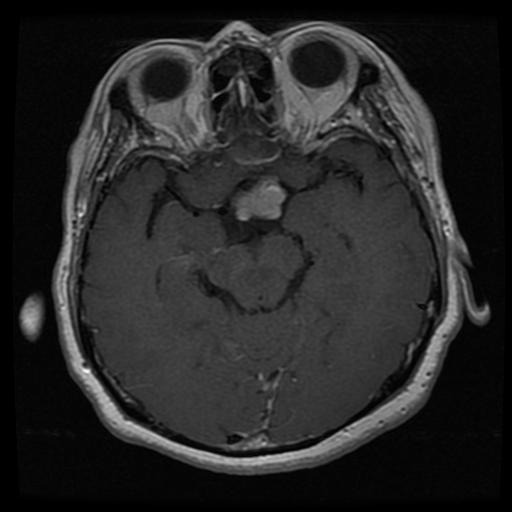
Label: pituitary